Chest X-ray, PA view. Patient: 74 years old, sex M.
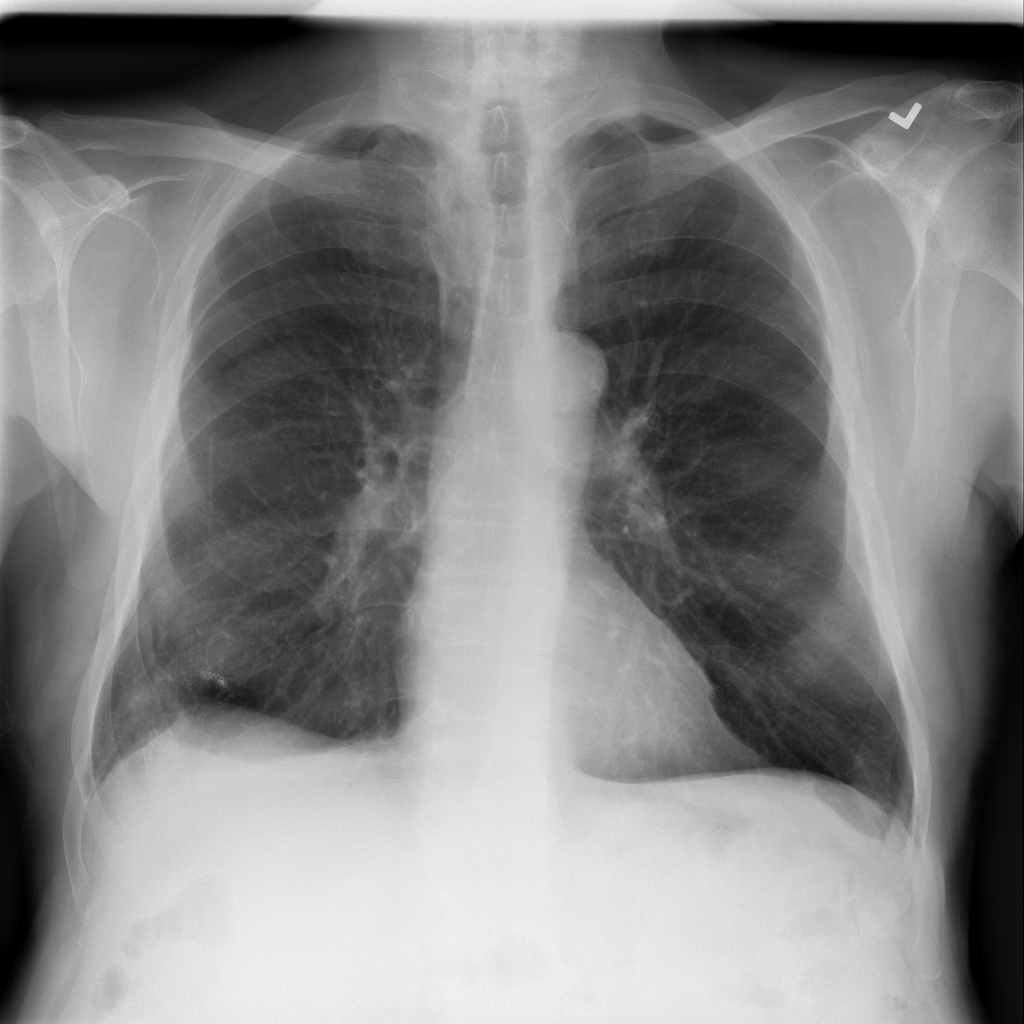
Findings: No Finding